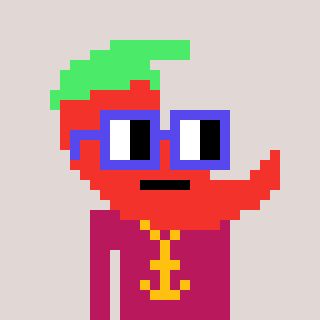
a pixel art character with square blue glasses, a chilli-shaped head and a darkpink-colored body on a warm background